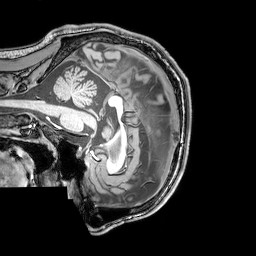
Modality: T1w
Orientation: sagittal
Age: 22
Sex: male
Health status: healthy
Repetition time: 0.081 s
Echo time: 0.037 s